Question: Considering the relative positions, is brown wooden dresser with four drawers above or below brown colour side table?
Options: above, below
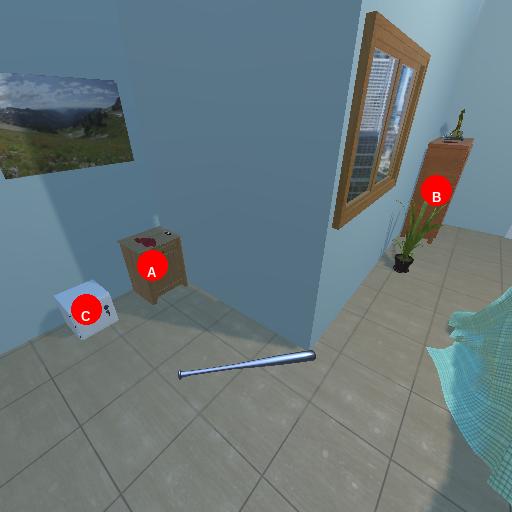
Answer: above